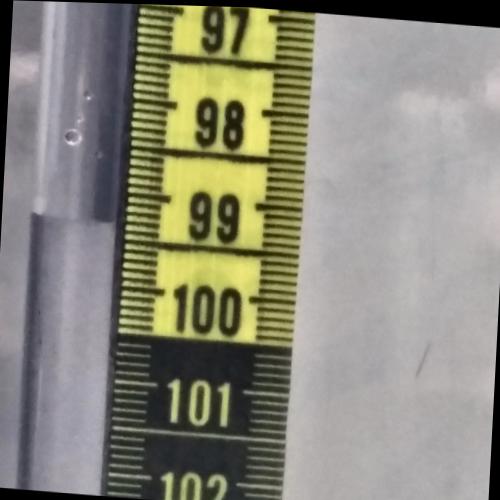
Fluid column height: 99.3 cm